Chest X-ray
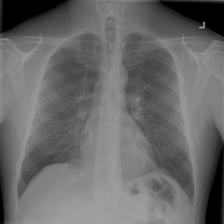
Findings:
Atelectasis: negative
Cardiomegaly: negative
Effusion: negative
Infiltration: negative
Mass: negative
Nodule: negative
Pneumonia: negative
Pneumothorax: negative
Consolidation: negative
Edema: negative
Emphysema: negative
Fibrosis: negative
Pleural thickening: negative
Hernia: negative